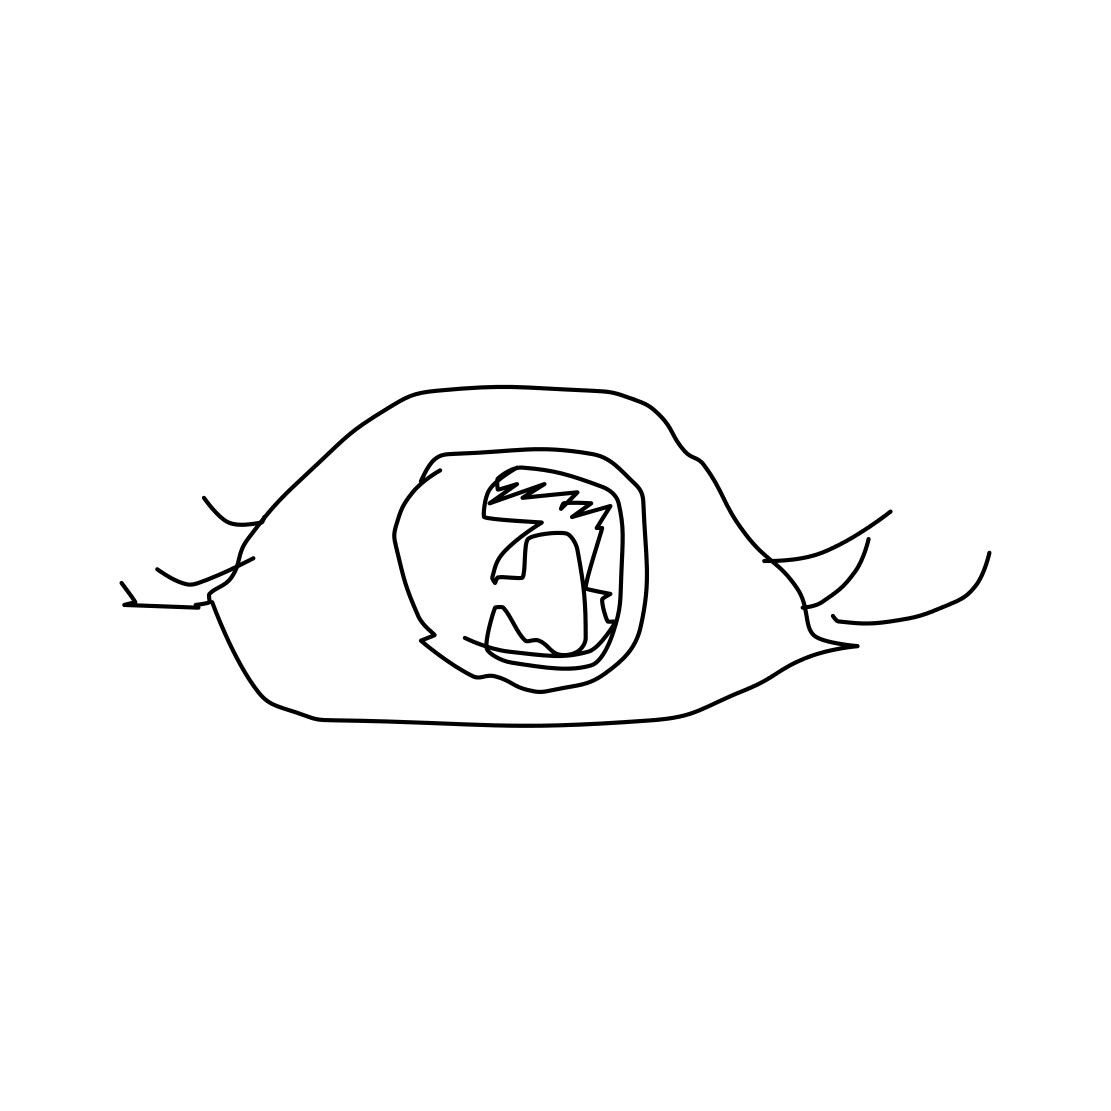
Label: eye